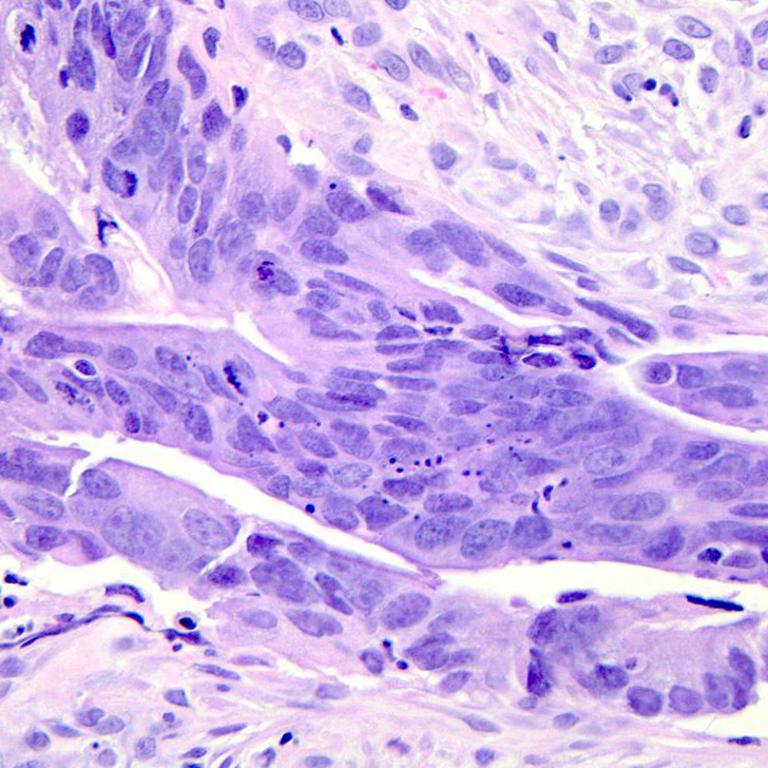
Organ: colon
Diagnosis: adenocarcinomas